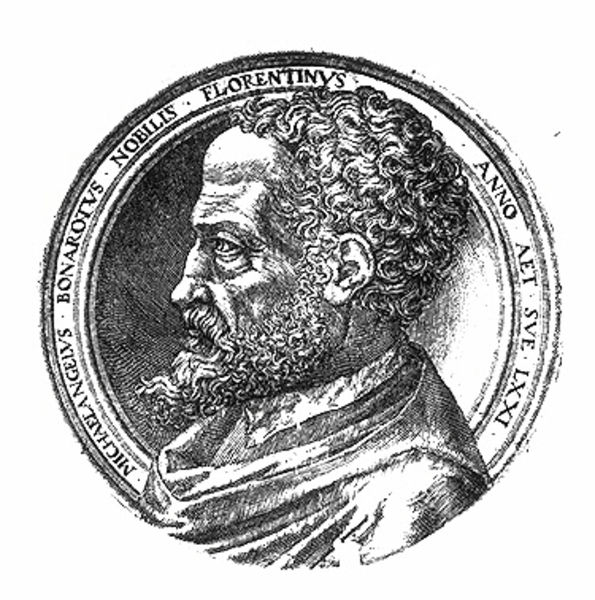
Titel: Bildnis des Michelangelo Buonarotti
Künstler: Hieronymus Wierix
Institution: (Seriendruck)
Schlagwörter: kopf, mann, schatten, umhang, weiß, frisur, grau, haar, licht, mund, nase, ohr, profil, schwarz, stirn, zeichnung, blick, alt, bart, hemd, augen, falten, kragen, rahmen, vollbart, bildnis, herr, portrait, porträt, auge, gewand, haare, lippen, locken, ohren, schulter, kreis, rund, schrift, papier, furchen, grafik, graphik, inschrift, büste, glanz, ziffern, wange, jahreszahl, medaillon, druck, schraffur, radierung, stich, seite, schwarzweiß, gebet, spitzbart, runzeln, seitenprofil, kraushaar, zahl, ziffer, florenz, medaille, kupferstich, abbildung, römisch, michael, prägung, münze, michelangelo, latein, lateinisch, angelus, geand, anno, ticj, knollennase, naase, fawange, 66, florentinische münze, bildnis eines königs, michelangelos, 71, nobilis, hahreszahl